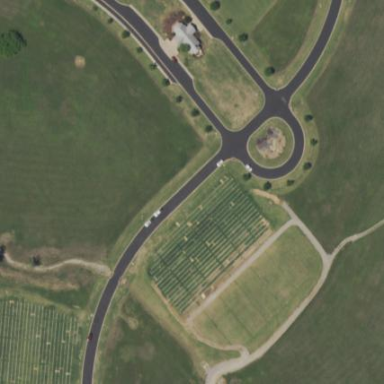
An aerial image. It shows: Sector within cemetery.